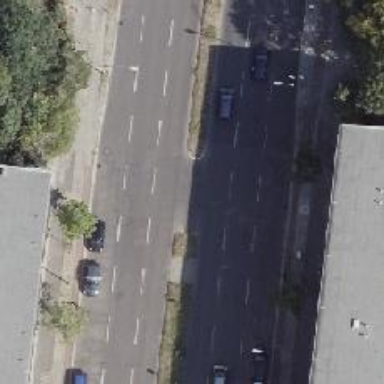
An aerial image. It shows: Secondary link road with asphalt surface.